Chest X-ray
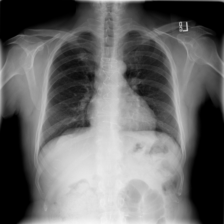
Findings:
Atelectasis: negative
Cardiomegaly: negative
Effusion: negative
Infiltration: negative
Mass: negative
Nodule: negative
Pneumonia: negative
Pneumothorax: negative
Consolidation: negative
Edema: negative
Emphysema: negative
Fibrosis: negative
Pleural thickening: negative
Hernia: negative